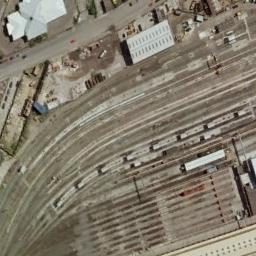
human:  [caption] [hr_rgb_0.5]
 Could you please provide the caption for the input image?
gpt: There are several buildings beside the railway .

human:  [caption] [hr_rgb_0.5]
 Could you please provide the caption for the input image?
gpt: These railways have some trains on the tracks and some items are on the clearing .

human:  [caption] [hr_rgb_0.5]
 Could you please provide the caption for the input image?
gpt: The railway is on the bare land next to some houses .

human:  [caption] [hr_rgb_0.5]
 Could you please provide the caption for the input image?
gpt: There are three parallel railway lines here .

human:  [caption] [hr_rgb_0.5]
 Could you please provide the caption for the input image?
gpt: There are two white buildings beside the railway .